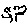
Label: tree